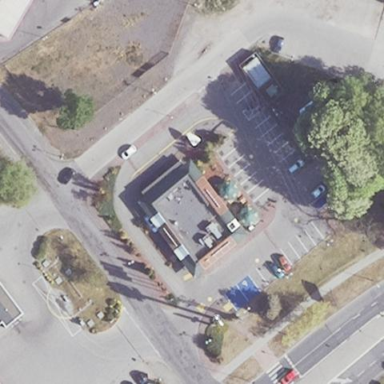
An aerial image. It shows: Fast food restaurant located in building.